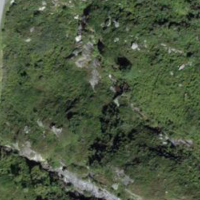
EUNIS habitat code: 31
Species observed at this site:
Chamaenerion angustifolium
Alnus alnobetula